Field crop: tomato
Growth stage: 2
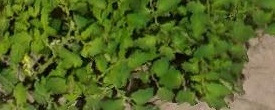
Species: tomato